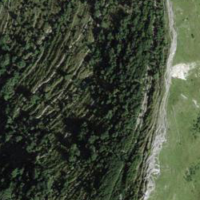
EUNIS habitat code: 23
Species observed at this site:
Dryas octopetala